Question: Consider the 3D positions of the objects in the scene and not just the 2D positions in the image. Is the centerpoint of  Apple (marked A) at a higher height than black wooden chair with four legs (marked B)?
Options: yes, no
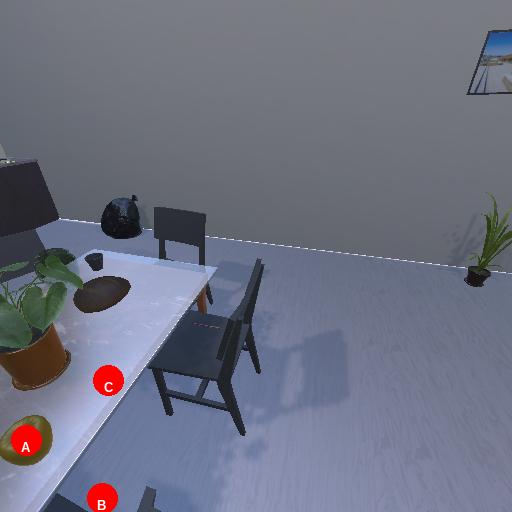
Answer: yes